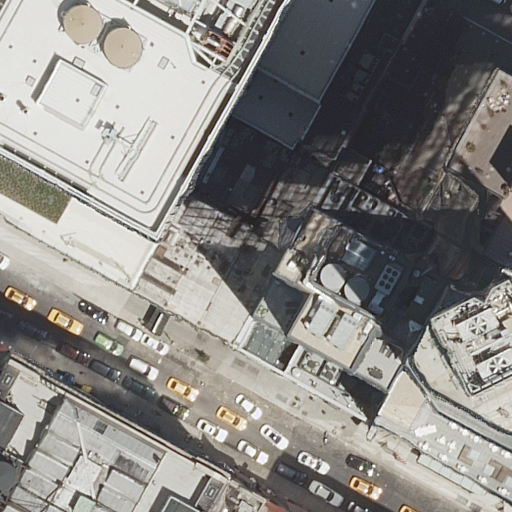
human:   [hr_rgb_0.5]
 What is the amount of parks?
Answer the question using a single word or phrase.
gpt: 1

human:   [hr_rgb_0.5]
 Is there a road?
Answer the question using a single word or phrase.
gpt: yes

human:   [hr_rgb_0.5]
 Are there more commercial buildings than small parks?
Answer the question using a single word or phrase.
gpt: no

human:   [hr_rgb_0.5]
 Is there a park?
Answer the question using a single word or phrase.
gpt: yes

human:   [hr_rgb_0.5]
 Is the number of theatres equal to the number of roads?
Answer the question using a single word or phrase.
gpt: no

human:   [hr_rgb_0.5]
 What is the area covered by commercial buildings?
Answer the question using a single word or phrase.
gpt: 0m2

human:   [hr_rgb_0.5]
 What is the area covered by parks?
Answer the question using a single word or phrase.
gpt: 740m2

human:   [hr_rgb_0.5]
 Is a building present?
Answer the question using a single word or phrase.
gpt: yes

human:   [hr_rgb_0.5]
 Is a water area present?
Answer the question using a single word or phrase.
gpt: no

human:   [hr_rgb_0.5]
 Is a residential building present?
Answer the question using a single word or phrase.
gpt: yes

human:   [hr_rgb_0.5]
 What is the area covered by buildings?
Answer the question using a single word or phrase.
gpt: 5473m2

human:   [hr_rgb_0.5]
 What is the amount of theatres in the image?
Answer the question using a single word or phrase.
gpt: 1

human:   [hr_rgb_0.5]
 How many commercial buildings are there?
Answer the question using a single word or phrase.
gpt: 0

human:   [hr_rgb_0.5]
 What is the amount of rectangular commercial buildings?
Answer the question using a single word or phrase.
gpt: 0

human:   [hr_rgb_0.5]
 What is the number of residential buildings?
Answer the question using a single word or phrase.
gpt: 9

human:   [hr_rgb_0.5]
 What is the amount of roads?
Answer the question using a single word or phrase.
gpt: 2

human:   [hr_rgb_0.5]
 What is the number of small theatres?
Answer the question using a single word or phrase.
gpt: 1

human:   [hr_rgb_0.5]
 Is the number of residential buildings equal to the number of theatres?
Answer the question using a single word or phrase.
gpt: no

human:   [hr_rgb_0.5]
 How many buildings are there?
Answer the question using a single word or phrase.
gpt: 9

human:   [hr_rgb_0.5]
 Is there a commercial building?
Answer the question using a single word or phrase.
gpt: no

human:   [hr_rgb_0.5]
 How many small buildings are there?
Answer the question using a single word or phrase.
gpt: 2

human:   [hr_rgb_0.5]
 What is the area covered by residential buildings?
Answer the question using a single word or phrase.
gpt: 5473m2

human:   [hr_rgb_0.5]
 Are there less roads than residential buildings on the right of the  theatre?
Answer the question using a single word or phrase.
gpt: yes

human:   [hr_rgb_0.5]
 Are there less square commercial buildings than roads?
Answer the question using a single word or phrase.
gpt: yes

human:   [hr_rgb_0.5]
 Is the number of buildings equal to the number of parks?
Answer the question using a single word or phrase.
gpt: no

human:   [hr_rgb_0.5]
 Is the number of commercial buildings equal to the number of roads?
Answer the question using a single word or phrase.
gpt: no

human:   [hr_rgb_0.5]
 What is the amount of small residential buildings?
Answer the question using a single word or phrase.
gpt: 2

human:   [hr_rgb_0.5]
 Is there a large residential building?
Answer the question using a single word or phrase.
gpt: yes

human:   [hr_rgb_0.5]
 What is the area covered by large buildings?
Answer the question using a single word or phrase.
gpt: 4700m2

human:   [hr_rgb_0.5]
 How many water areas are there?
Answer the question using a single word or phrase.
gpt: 0

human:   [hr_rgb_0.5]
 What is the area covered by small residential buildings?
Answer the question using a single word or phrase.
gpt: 46m2

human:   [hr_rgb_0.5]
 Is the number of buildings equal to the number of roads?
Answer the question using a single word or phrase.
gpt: no

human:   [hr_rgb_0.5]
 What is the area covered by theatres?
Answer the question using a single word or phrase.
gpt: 4m2

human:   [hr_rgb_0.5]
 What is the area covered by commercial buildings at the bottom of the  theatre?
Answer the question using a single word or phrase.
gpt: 0m2

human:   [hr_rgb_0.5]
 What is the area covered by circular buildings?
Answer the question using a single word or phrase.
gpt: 0m2

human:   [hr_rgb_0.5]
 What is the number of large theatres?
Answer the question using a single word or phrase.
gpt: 0

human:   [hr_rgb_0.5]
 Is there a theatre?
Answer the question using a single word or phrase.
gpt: yes

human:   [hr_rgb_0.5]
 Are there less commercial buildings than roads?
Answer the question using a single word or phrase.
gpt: yes

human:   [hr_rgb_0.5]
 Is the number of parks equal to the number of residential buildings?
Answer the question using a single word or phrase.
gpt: no

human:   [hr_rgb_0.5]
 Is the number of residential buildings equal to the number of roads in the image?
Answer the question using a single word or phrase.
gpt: no

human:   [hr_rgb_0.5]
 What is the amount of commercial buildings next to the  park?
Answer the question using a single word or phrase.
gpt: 0

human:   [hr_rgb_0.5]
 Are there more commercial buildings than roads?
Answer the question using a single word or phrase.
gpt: no

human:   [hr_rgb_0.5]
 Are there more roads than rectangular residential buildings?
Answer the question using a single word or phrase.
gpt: no

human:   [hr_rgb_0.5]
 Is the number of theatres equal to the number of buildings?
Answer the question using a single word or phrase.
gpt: no

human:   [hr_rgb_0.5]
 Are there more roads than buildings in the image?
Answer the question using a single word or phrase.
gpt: no

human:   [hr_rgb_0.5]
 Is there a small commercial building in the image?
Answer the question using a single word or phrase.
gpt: no

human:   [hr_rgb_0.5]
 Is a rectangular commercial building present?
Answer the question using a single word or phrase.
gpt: no

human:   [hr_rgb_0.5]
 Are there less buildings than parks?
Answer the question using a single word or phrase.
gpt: no

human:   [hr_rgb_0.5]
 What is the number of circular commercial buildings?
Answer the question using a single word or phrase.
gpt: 0

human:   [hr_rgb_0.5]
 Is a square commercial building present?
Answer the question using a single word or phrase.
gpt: no

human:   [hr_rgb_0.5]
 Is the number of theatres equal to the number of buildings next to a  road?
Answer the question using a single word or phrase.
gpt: no

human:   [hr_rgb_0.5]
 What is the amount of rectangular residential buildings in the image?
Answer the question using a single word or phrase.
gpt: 5

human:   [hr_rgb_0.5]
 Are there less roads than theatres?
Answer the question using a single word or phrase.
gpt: no

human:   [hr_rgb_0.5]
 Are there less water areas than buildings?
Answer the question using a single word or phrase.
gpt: yes

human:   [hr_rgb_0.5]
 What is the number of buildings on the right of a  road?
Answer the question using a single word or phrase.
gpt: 5

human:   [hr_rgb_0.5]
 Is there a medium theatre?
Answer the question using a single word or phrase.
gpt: no

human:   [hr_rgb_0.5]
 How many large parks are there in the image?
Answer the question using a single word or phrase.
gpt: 1

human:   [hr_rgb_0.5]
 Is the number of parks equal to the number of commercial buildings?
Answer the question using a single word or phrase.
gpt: no

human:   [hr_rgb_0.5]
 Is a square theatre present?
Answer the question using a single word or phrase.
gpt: no

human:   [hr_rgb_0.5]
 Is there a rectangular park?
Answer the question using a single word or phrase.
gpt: no

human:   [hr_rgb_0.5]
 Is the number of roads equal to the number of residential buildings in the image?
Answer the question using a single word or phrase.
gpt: no

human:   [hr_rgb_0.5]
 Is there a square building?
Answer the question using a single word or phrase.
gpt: no

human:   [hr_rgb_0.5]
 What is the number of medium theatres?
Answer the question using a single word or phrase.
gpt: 0

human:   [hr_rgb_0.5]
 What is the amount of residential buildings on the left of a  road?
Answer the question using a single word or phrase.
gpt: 5